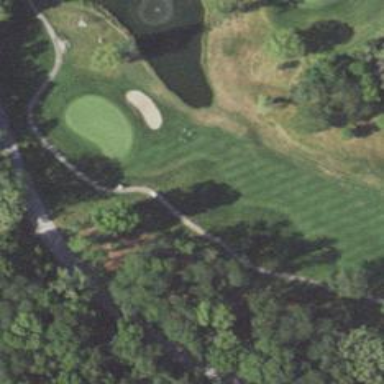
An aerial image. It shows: Path for both road and golf.